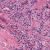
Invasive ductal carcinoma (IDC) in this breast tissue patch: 1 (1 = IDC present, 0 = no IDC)